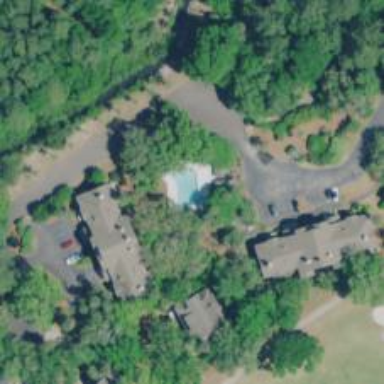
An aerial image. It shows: Swimming pool located in leisure land.